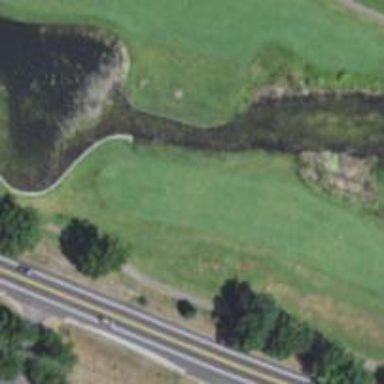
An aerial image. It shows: View of golf hole.